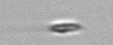
Label: flagellate_morphotype3